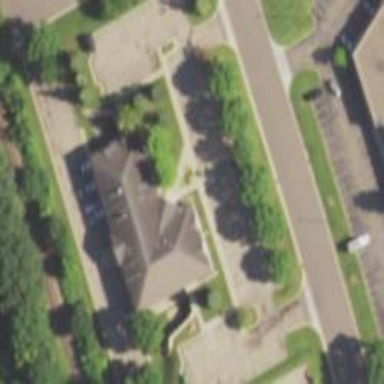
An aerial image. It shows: Commercial building.